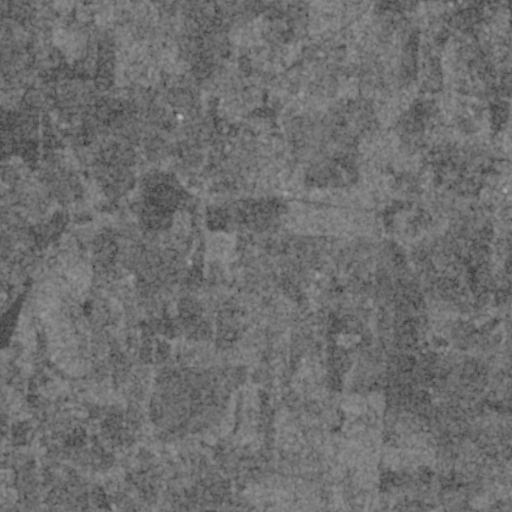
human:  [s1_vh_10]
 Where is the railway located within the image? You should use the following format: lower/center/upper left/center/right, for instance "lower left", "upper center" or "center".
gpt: The railway is located in the lower of the image.
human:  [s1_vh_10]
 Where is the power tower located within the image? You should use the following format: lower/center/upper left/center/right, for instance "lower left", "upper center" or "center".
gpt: There is no power tower in the image.

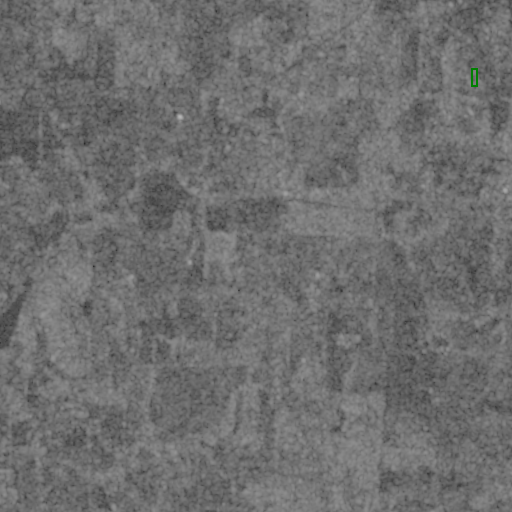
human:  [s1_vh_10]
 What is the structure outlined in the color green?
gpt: The structure outlined in green is a park.
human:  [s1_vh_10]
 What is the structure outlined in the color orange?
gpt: There is no orange outline.